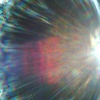
Label: sunburn